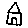
Label: house